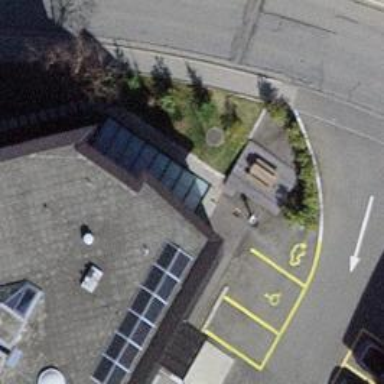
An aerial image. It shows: Charging station.